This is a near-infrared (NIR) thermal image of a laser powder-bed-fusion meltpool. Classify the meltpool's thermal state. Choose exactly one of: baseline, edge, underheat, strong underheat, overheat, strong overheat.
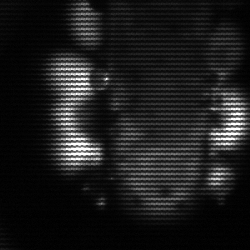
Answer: strong underheat